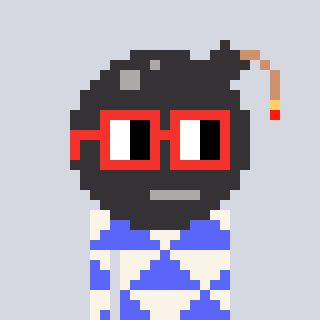
a pixel art character with square red glasses, a bomb-shaped head and a purple-colored body on a cool background